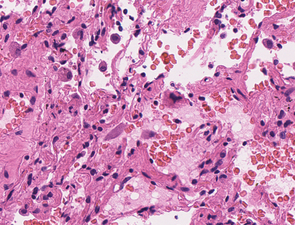
Tumor epithelial tissue: no
Tumor-associated stroma tissue: no
Normal tissue: yes